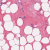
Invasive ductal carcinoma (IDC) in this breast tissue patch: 0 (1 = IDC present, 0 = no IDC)